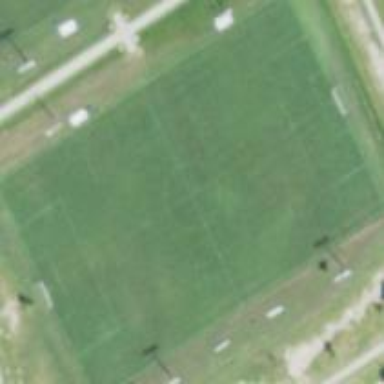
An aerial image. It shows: Soccer pitch designated for leisure and sports activities.